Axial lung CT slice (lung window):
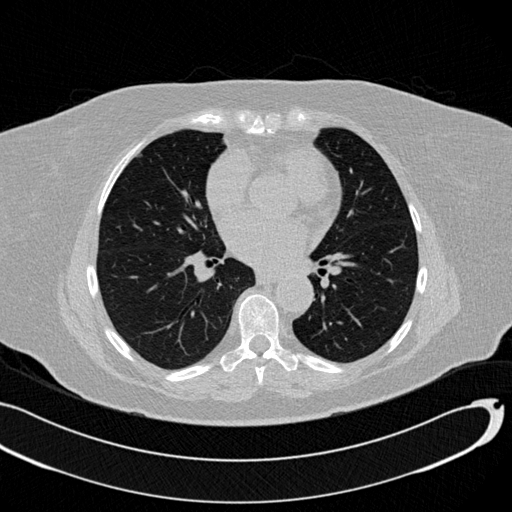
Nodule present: no